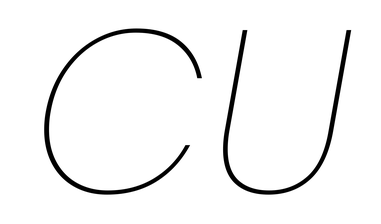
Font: Poppins-ThinItalic